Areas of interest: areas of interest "Museum"
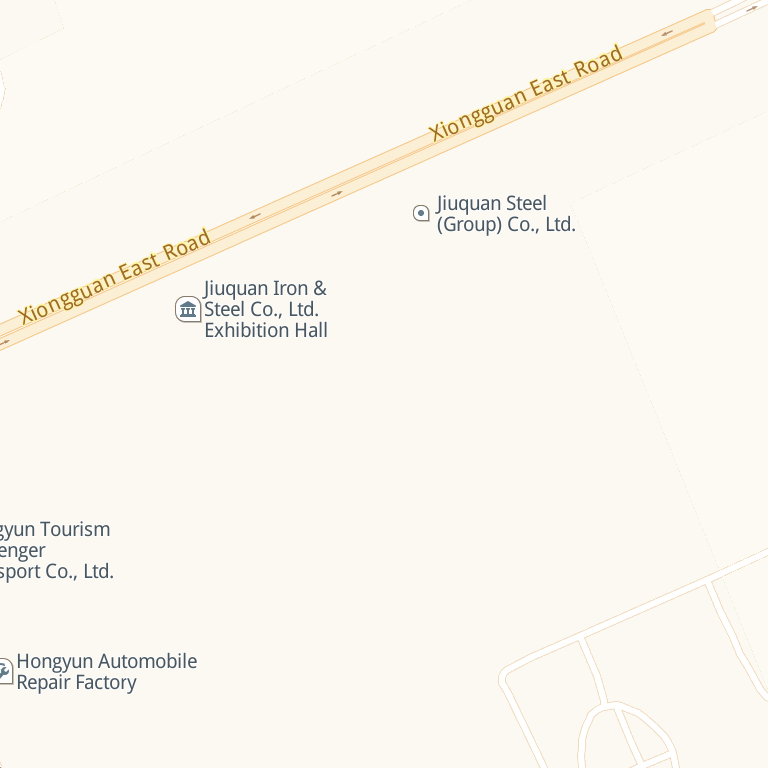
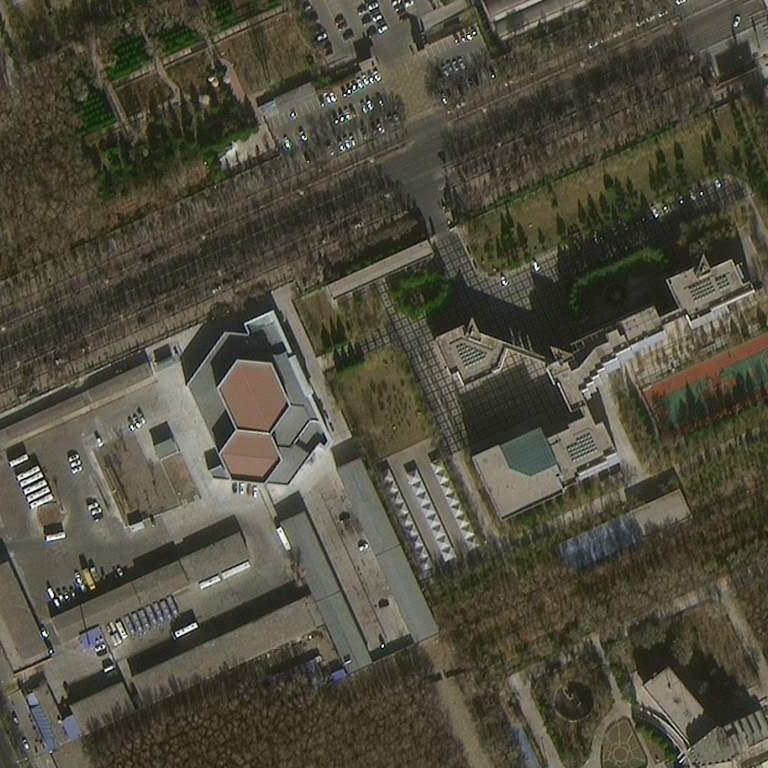